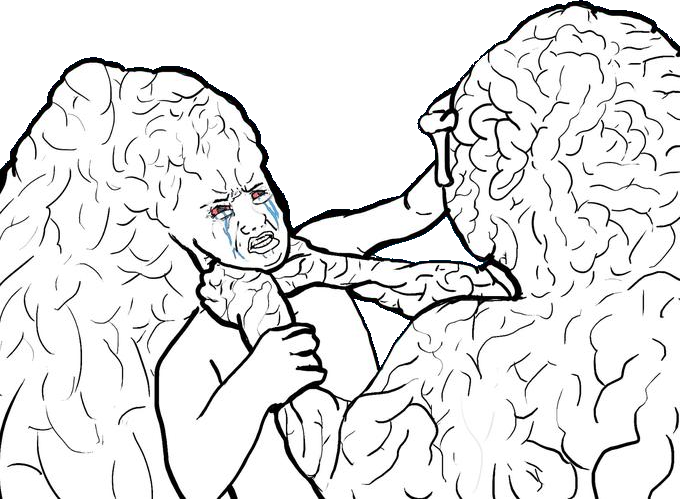
Label: 5_Brainiak